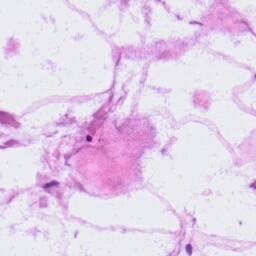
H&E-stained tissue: LymphNode